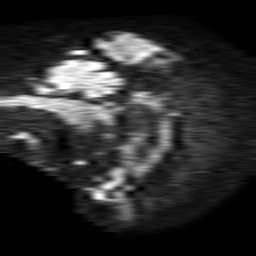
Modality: TRACE
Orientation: sagittal
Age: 62
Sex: male
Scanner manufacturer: philips
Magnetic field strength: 1.5 T
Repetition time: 4.6 s
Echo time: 0.08517 s